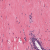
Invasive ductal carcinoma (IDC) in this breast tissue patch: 0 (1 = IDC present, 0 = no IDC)